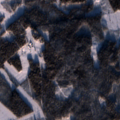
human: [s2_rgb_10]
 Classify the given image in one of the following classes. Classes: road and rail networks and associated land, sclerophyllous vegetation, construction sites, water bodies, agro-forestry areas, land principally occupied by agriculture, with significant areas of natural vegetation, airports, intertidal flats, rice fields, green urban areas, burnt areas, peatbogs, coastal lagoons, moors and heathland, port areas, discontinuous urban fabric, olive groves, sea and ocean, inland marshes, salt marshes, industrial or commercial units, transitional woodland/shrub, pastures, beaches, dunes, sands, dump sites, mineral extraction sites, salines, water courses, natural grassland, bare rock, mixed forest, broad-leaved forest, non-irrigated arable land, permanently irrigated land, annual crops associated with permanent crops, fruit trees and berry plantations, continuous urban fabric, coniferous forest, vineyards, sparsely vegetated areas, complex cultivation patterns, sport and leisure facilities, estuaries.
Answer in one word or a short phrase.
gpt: non-irrigated arable land, land principally occupied by agriculture, with significant areas of natural vegetation, coniferous forest, mixed forest